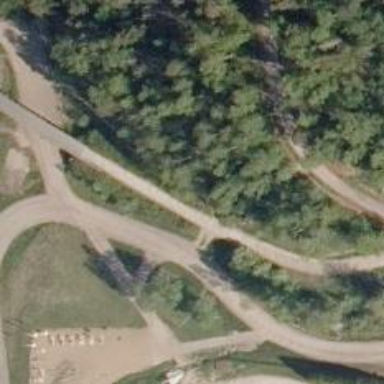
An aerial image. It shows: Path.